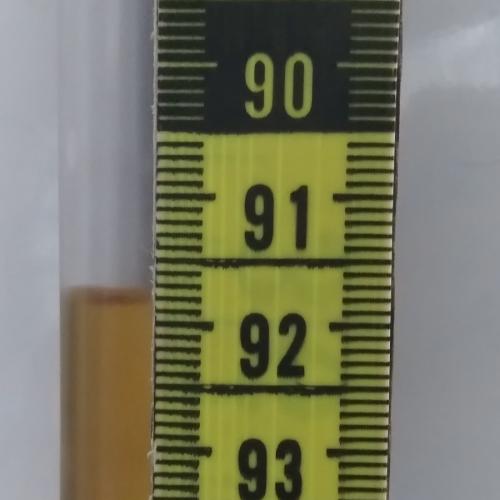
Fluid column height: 91.8 cm